Question: I am new to android. I am following this tutorial in android studio. Actually, that tutorial is developed in eclipse.
In that tutorial, I need to have layout_large. But I don't see that in android studio. So, I create layout_large as android resource directory and try to add xml file. But, I can't add there because I don't see layout resource file. How can I add layout_large in android studio?
I am just following this tutorial. <URL>

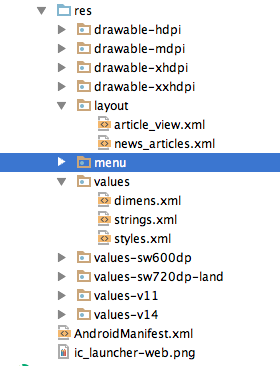
Answer: Call context menu on res folder and choose New->Android resource directory.

In the dialog choose Resource type to layout and add to Directory name "-large".

Then copy layout you want to change from res/layout folder to layout-large.